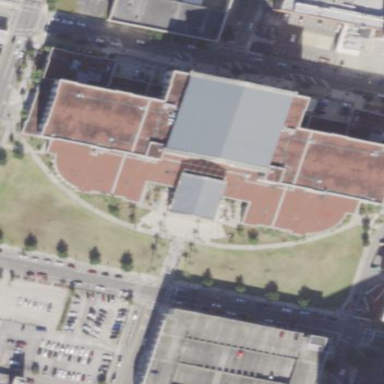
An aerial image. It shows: Courthouse building.